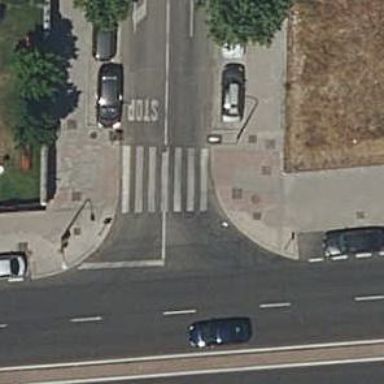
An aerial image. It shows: Road crossing with traffic signals.